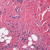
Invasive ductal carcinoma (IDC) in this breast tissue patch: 0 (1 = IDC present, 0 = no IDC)